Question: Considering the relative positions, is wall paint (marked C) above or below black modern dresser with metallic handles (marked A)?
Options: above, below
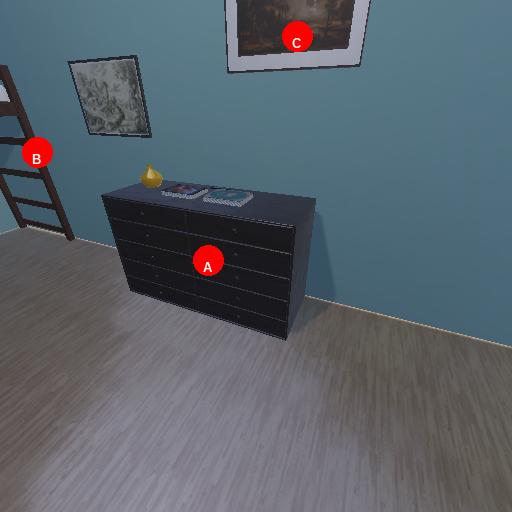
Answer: above